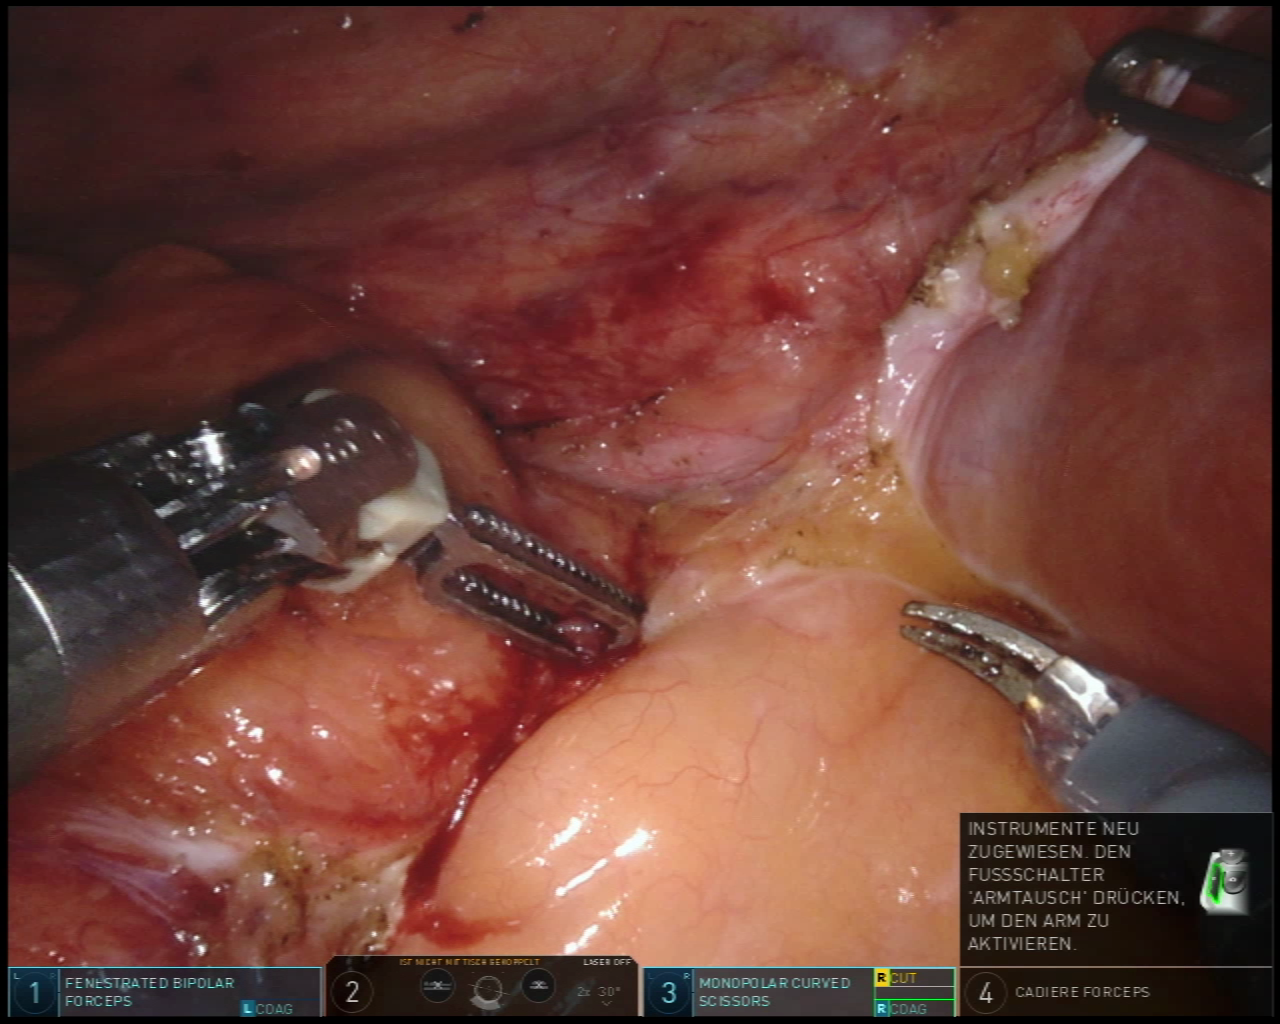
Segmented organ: ureter
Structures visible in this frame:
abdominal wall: yes
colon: no
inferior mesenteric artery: no
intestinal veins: no
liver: no
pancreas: no
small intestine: no
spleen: no
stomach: no
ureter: yes
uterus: no
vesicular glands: no